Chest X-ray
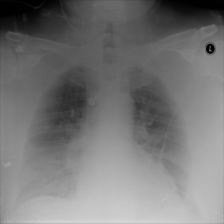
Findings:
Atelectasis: negative
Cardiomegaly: negative
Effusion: positive
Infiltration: negative
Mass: negative
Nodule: negative
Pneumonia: negative
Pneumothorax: negative
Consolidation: negative
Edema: negative
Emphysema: negative
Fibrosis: negative
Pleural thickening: negative
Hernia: negative